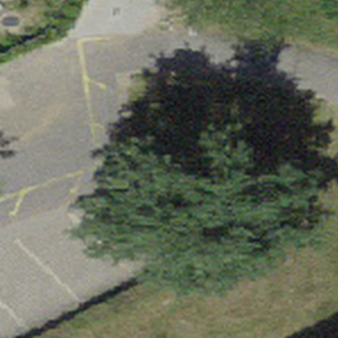
Label: other